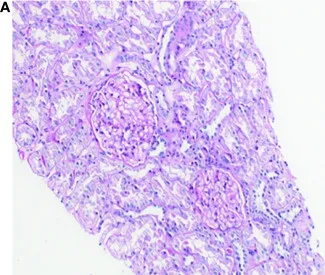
(A) First kidney biopsy. PAS staining of the cortex shows normal to mild mesangial hypercellularity with normal tubules and interstitium (100x).
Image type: pathology (pas)